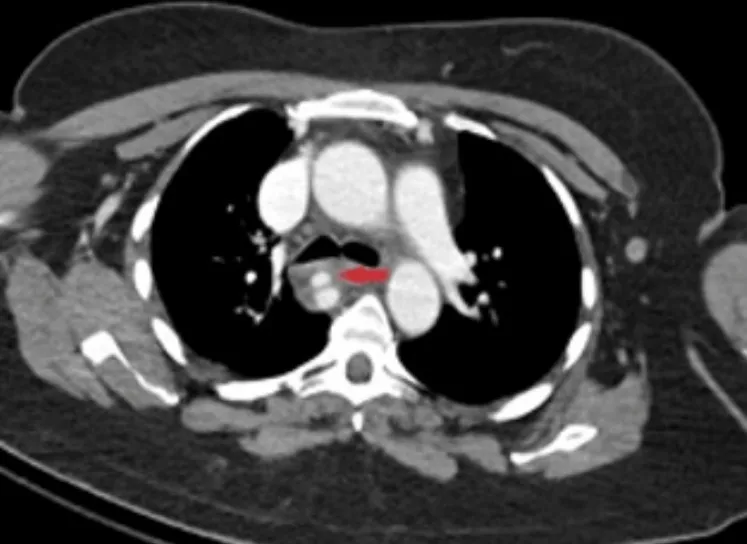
CT with contrast showing an azygos vein injury and pseudoaneurysm. Red arrow points to the area of injury.
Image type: radiology (ct)